Question: I have a <ul> with 'list-style-type:none;'. Instead of the list-icon I want to show a custom icon which should be variable clickable. To make sure the custom icon appears to the left of the text's left margin, I added 'text-indent:-17px;' and this works as expected.
However, when I have font-awesome icons in my text they seem to have their left margin (or, more like, their 'text-indent') set to the indent of the containing <div>. In the snapshot below the first <li> has a 'text-indent:-17px', the second '0px', and the third '+20px'.

The first one clearly shows a negative 'margin-left'/'text-indent' for the icon, while the last one has a positive margin-left.
How can I fix this, so that I can work with the negative indent?
The problem shows in FireFox v29, IE v11 and Chrome v35.
Font-Awesome is v4.1.0
---
My code:
'''
<ul style="list-style-type:none;">
<li>
<div style="text-indent:-17px; margin-bottom:20px;">
<img src="http://i.stevenvh.net/tam_none.png" alt="" />
Lorem <a href="#">ipsum <i class="fa fa-external-link"></i></a> dolor sit amet, consectetur adipiscing elit.
</div>
</li>
<li>
<div style="text-indent:0px; margin-bottom:20px;">
<img src="http://i.stevenvh.net/tam_none.png" alt="" />
Lorem <a href="#">ipsum <i class="fa fa-external-link"></i></a> dolor sit amet, consectetur adipiscing elit.
</div>
</li>
<li>
<div style="text-indent:20px; margin-bottom:20px;">
<img src="http://i.stevenvh.net/tam_none.png" alt="" />
Lorem <a href="#">ipsum <i class="fa fa-external-link"></i></a> dolor sit amet, consectetur adipiscing elit.
</div>
</li>
</ul>
'''
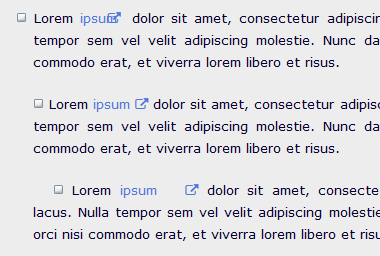
Answer: The issue is that 'text-indent' is inherited. Setting that to 20px on the third item is adding it to the inner 'i'
Doing something like this would reset the text-indent. Note the added style on the 'i'
<URL>
'''
<li>
<div style="text-indent:20px; margin-bottom:20px;">
<img src="http://i.stevenvh.net/tam_none.png" alt="" />
Lorem <a href="#">ipsum <i class="fa fa-external-link" style="text-indent:0px;"></i></a> dolor sit amet, consectetur adipiscing elit.
</div>
</li>
'''
It didn't do anything wrong for the second item because you set the indent to 0. It overlapps the text in the first because you have a negative indent.